Interaction volume radius: 5 \u00c5
Interaction volume height: 10 \u00c5
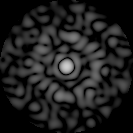
Disorder parameter: 0.7754